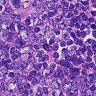
Metastatic tissue present: no